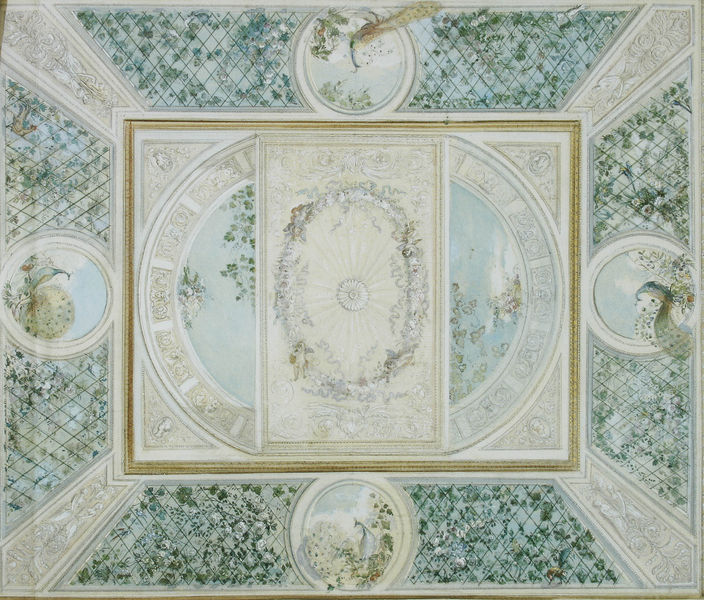
Titel: Entwurf für das Fresko des Plafonds im Paradeschlafzimmer
Standort: St. Petersburg
Institution: Schloss Pawlowsk
Schlagwörter: baum, blau, blätter, gemälde, himmel, vogel, weiß, wolken, grün, äste, ausschnitt, blumen, braun, frau, hell, kariert, mitte, pastell, schmuck, schwarz, skizze, säule, säulen, türkis, blick, blüten, tiere, zaun, karo, muster, ornament, architektur, barock, rahmen, silber, goldrahmen, felder, vögel, gitter, kirche, gold, decke, kind, rokkoko, blatt, pflanzen, rokoko, zart, kreis, oval, rund, tondo, ranken, hellblau, ansicht, bogen, netze, barun, idylle, kuppel, dekoration, wein, symmetrie, floral, ornamente, verzierung, streifen, stuck, foto, fotografie, photographie, rechtecke, bögen, karos, medaillon, rechteck, strahlen, idyllisch, symmetrisch, rippen, kreise, pfau, entwurf, ranke, girlanden, photo, ornamental, ecken, rauten, geflügel, seiten, efeu, quader, untersicht, blaugrün, zentrum, kassetten, deckengemälde, fresko, streben, quadrat, netz, aufnahme, laube, feston, deckenmalerei, festons, rocaille, einteilung, medaillons, tonden, karree, innenausstattung, ellipse, deckenfresko, pfaue, suck, pfauen, pfauenaugen, pfauenrad, floralemalerei, giter, grün weiss, mdaillons